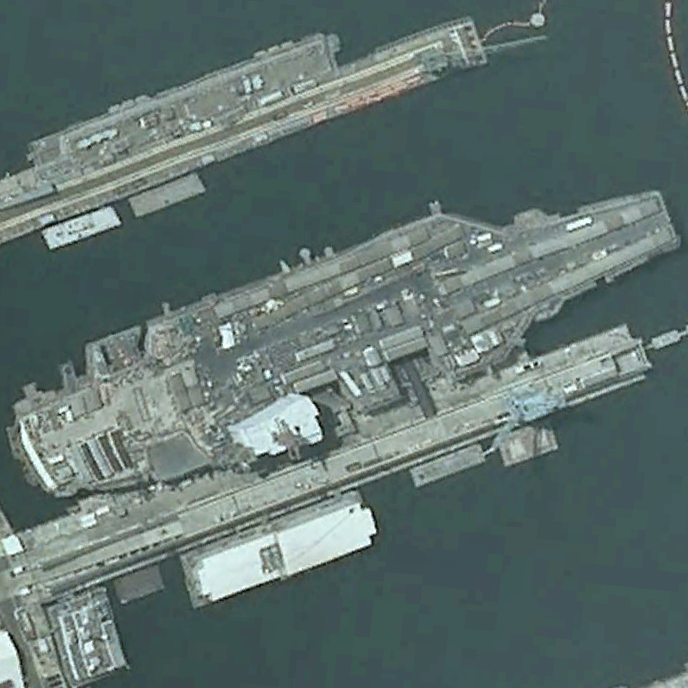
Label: aircraft_carrier